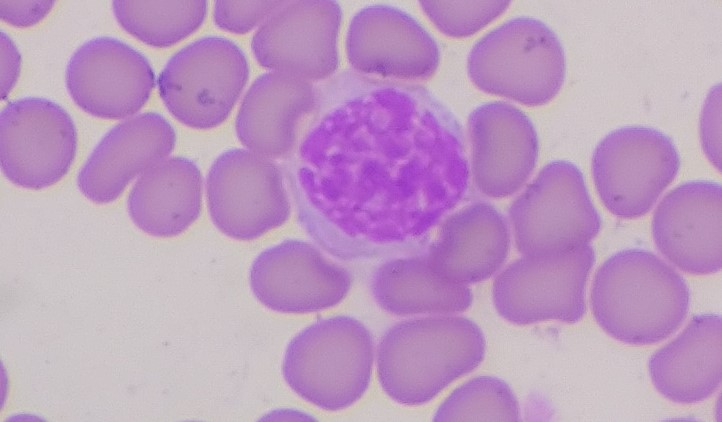
White blood cell type: Lymphocyte